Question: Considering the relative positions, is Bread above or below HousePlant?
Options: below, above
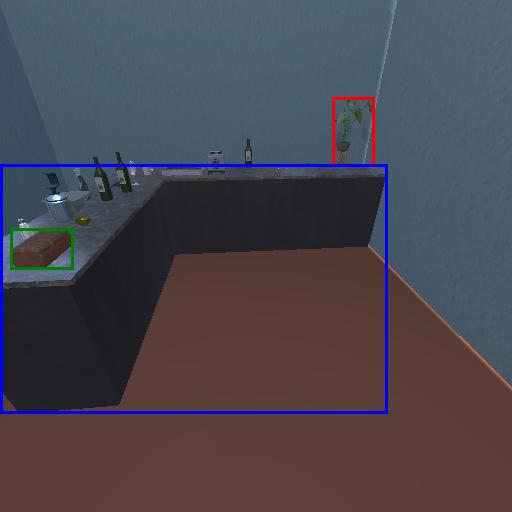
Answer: below